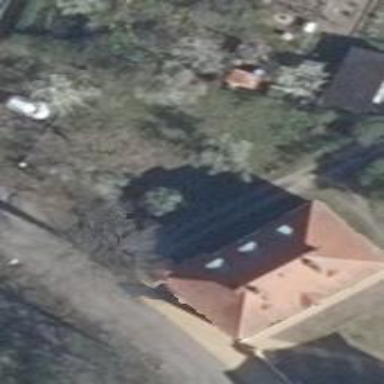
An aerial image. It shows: Hipped roof on residential building.